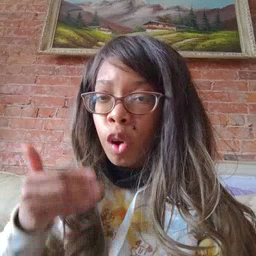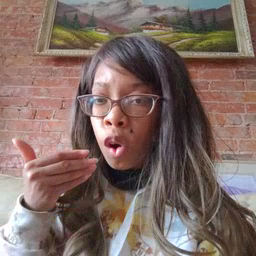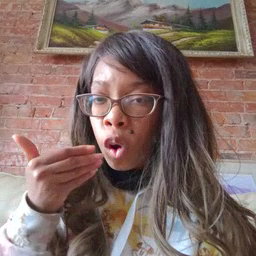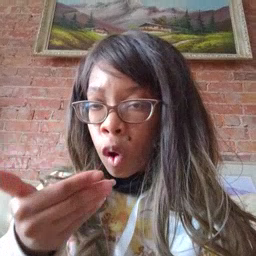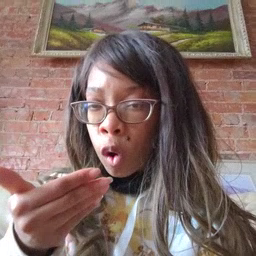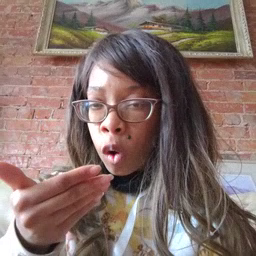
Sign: close